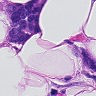
Metastatic tissue present: yes